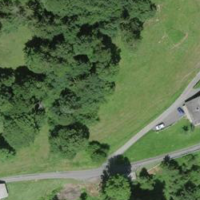
EUNIS habitat code: 24
Species observed at this site:
Aquilegia vulgaris